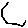
Label: hexagon